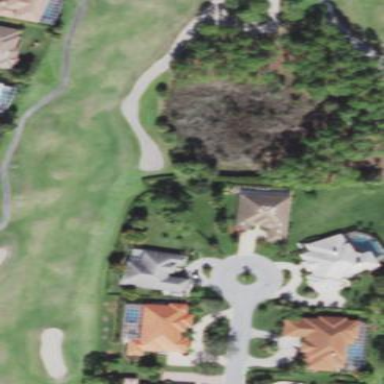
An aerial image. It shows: Grassy area designated as golf fairway.